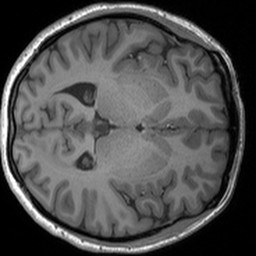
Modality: T1w
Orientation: axial
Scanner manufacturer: siemens
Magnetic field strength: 3 T
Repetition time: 1.54 s
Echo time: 0.00234 s